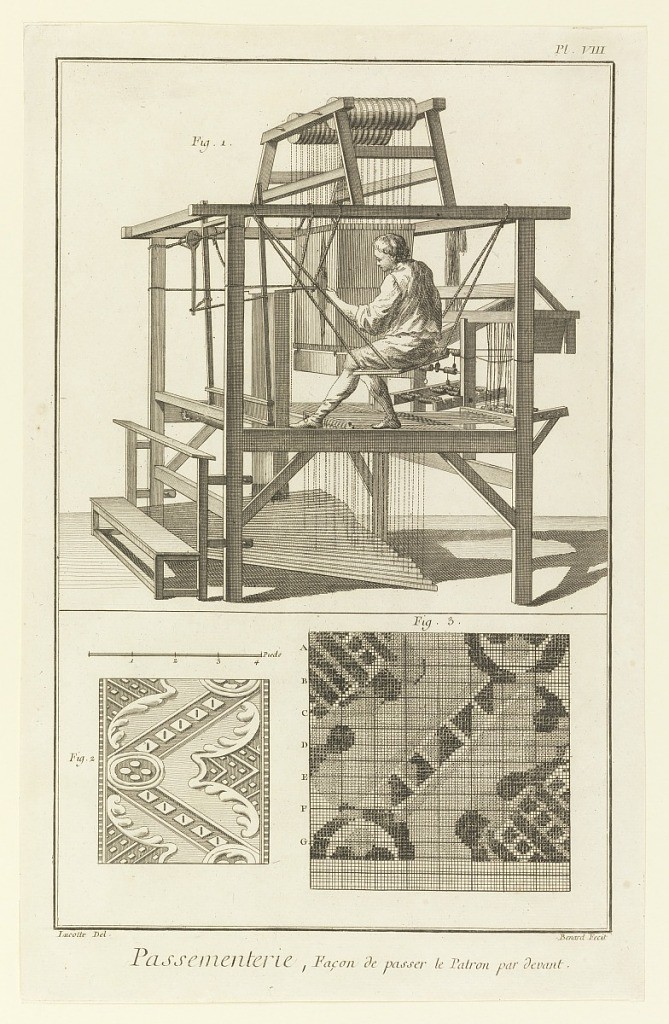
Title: Passementerie, Façon de passer le Patron par devant
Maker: Denis Diderot, French, 1713–1784
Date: ca. 1763
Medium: Engraving on paper
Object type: Print
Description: Picture from Diderot's Encyclopedia showing a man at a loom; scale. Beneath, textile patterns that the loom can create. All pictures are labelled with figure numbers.